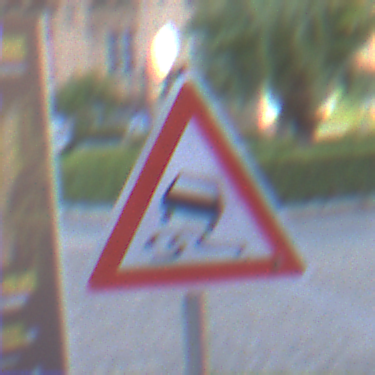
Verkehrszeichen: SchleuderOderRutschgefahr
Umgebung: Outdoor, Urban
Tageszeit: SunriseSunset
Wetter: PartlyCloudy
Licht: Natural
Jahreszeit: NotSpecified
Kontrast: LowContrast